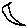
Label: moon